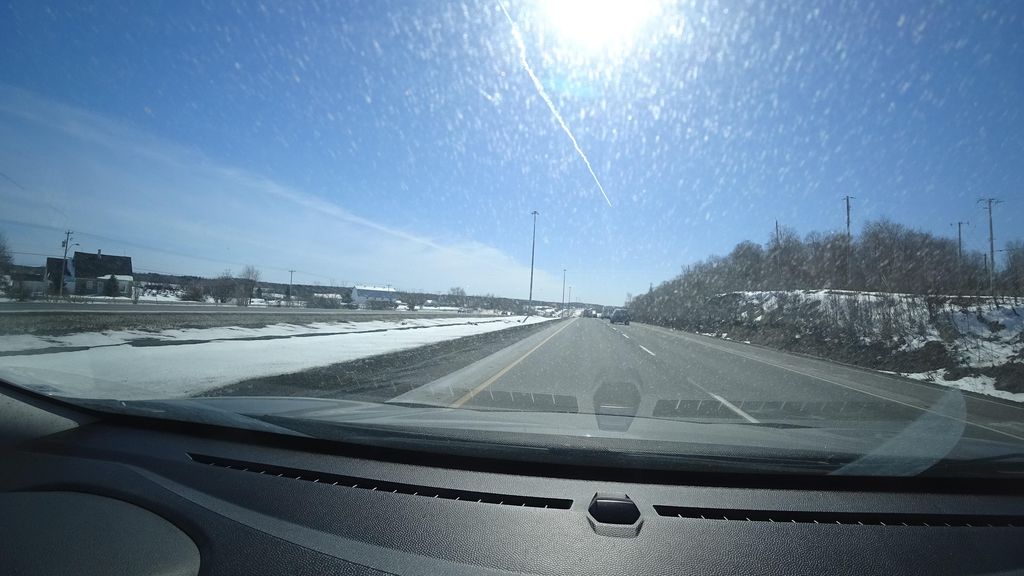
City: quebec_city